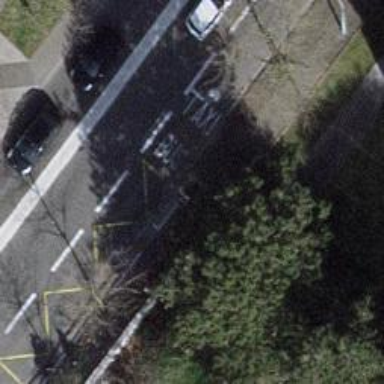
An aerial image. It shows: Asphalt platform for public transport.